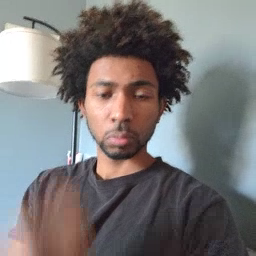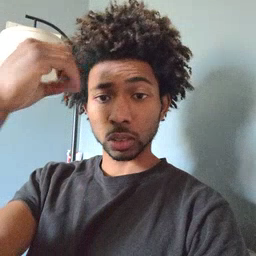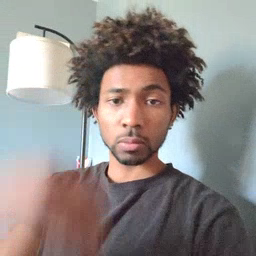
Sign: shower